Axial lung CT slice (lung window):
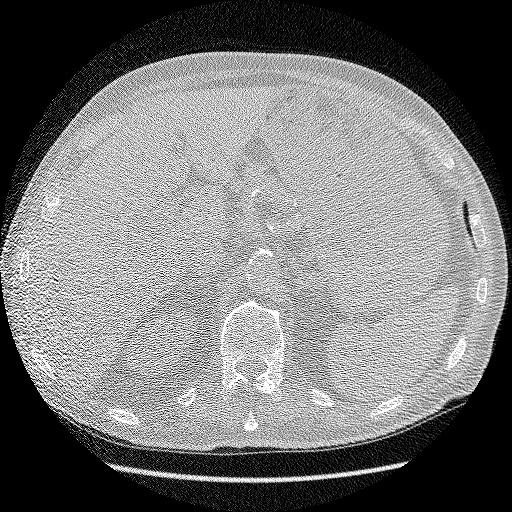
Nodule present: no